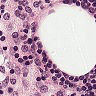
Metastatic tissue present: no